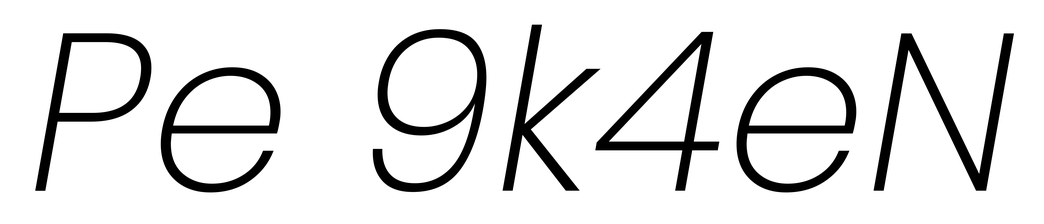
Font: Poppins-ExtraLightItalic